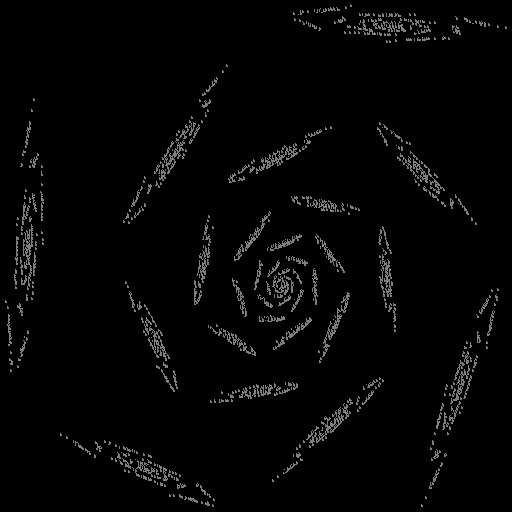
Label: rose